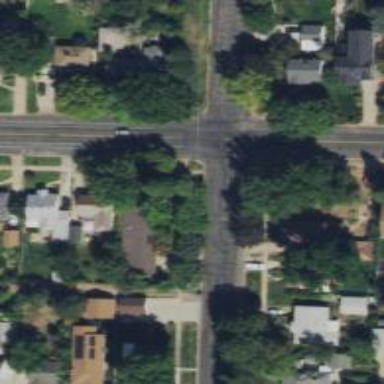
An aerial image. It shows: Residential road with sidewalk on the left side.